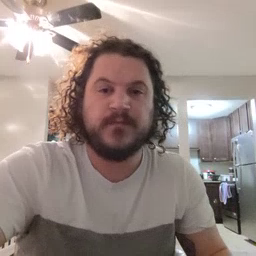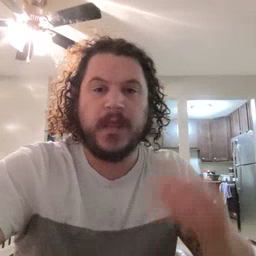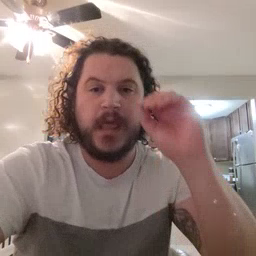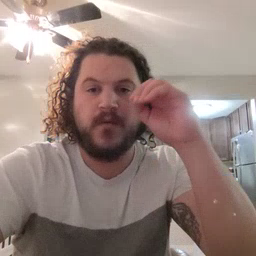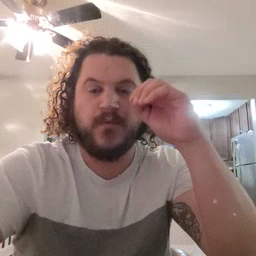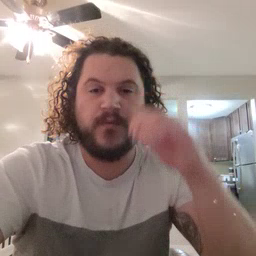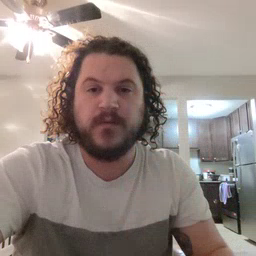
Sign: owl